Question: I am using to Fullcalendar jquery with php for event management. I using ajax call for adding events. The call works fine for the first event entry after refresh. But for the following event entries duplicate events are created for each entry. Not sure what causing this.
This is the error:

This is the jquery call:
'''
$('#evesav').bind('click',function(){
$('#evesav').attr('disabled','disabled');
var title = $('#evename').val();
var edes = $('#evedes').val();
var everegion = $('#everegion').val();
var eveserv = $('#eveserv').val();
$.ajax({
url: 'add_events.php',
data: 'title='+ title+'&start='+ start +'&end='+ end +'&edes='+ edes +'&everegion='+ everegion +'&eveserv='+ eveserv,
type: "POST",
success: function(json) {
$('#myModal').modal('hide');
$('#alertcon').html(json);
$('#alert').modal('show');
$('#evename').val("");
$('#evedes').val("");
$('#evesav').removeAttr('disabled');
$('#calendar').fullCalendar( 'refetchEvents' );
}
});
$('#calendar').fullCalendar( 'rerenderEvents' );
});
'''
This is the PHP Code:
'''
<?php
if(($_POST['title'] && $_POST['start'] && $_POST['end'] && $_POST['edes'] && $_POST['everegion'] && $_POST['eveserv'])!= NULL)
{
// Values received via ajax
$title = $_POST['title'];
$start = $_POST['start'];
$end = $_POST['end'];
$edes = $_POST['edes'];
$region = $_POST['everegion'];
$server = $_POST['eveserv'];
//echo $title."".$start."".$end."".$edes."".$region."".$server;
// connection to the database
include('includes/db.php');
// insert the records
$sql = "INSERT INTO evenement (title, start, end, edes, region, server) VALUES (:title, :start, :end, :edes, :region, :server)";
$q = $bdd->prepare($sql);
$q->execute(array(':title'=>$title, ':start'=>$start, ':end'=>$end, ':edes'=>$edes, ':region'=>$region, ':server'=>$server));
if($q->execute(array(':title'=>$title, ':start'=>$start, ':end'=>$end, ':edes'=>$edes, ':region'=>$region, ':server'=>$server))){
var_dump($q->execute(array(':title'=>$title, ':start'=>$start, ':end'=>$end, ':edes'=>$edes, ':region'=>$region, ':server'=>$server)));
}
$eveid=$bdd->lastInsertId();
// Get array of all source files
$files = scandir("uploads/");
// Identify directories
$source = "uploads/";
$destination = "evedata/".$eveid."/";
mkdir("evedata/".$eveid);
// Cycle through all source files
foreach ($files as $file) {
if (in_array($file, array(".",".."))) continue;
// If we copied this successfully, mark it for deletion
if (copy($source.$file, $destination.$file)) {
$delete[] = $source.$file;
}
}
// Delete all successfully-copied files
foreach ($delete as $file) {
unlink($file);
}
echo "Added Successfully";
}
else {
echo "Please Fill the data";
}
?>
'''
Some one please help me with this.
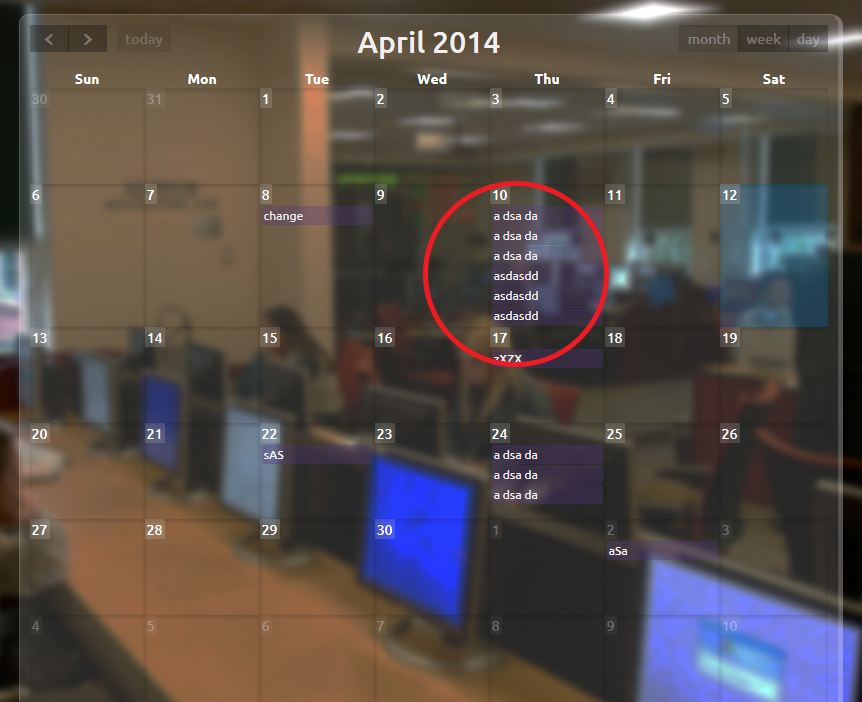
Answer: I'd give each event addition form a control, for instance a dynamic GUID, which then can be used to save to DB. This way you have a GUID to work with in dealing with CalDAV protocol, if you ever choose to do as such with your calendar, as well as have a way to make certain nothing is duplicated by chance in your database.
Now, do keep in mind this is simply a patch, not a fix. Therefore, you'll do yourself a lot of good to find a way to stop the multiple attempts to add an event to your DB. Regardless of your success in finding your bug, using a control mechanism or unique identifier is a good idea.